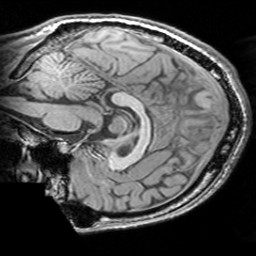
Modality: T1w
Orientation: sagittal
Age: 24
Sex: male
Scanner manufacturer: siemens
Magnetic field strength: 3 T
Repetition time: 1.63 s
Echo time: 0.00311 s